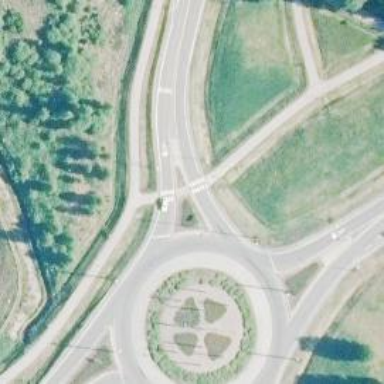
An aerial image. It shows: Asphalt road marked as trunk highway leading to roundabout.